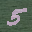
Label: 5